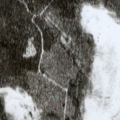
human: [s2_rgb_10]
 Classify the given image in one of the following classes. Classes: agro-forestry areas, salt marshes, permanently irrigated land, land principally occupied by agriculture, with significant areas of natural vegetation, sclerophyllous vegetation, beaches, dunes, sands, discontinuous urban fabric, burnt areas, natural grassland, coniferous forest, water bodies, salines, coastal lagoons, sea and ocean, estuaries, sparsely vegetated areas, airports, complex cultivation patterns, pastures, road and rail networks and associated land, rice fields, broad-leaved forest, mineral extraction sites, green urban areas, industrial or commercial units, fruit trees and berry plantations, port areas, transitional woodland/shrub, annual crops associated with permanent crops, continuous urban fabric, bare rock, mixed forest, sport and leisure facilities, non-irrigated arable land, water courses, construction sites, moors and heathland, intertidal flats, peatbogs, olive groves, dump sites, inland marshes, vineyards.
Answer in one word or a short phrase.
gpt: coniferous forest, peatbogs